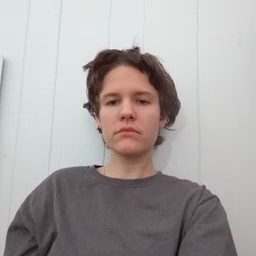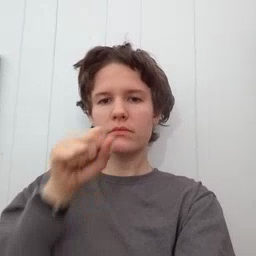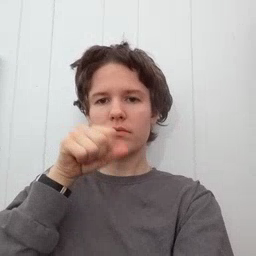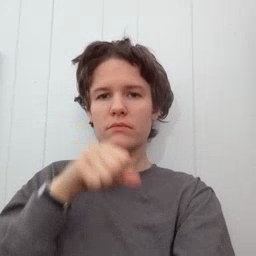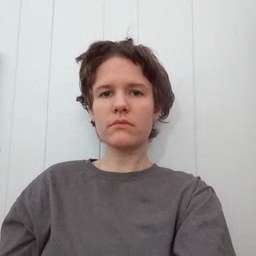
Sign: carrot